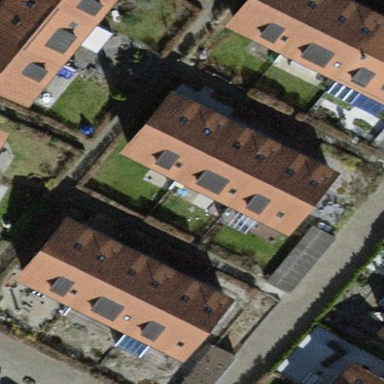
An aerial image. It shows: Terrace building with gabled roof.